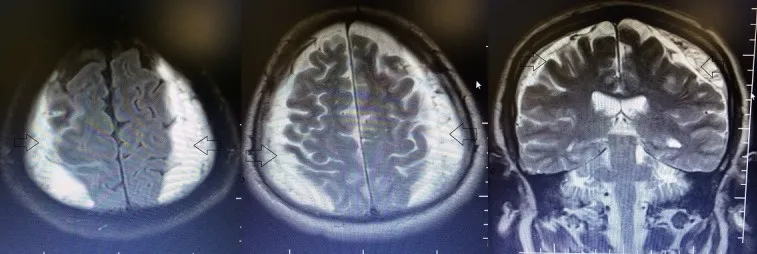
Bilateral frontotemporoparietal hyperintense images on T1 and T2-weighted axial and coronal MRI scans at initial presentation.
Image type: radiology (mri)